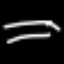
Label: pencil